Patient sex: F
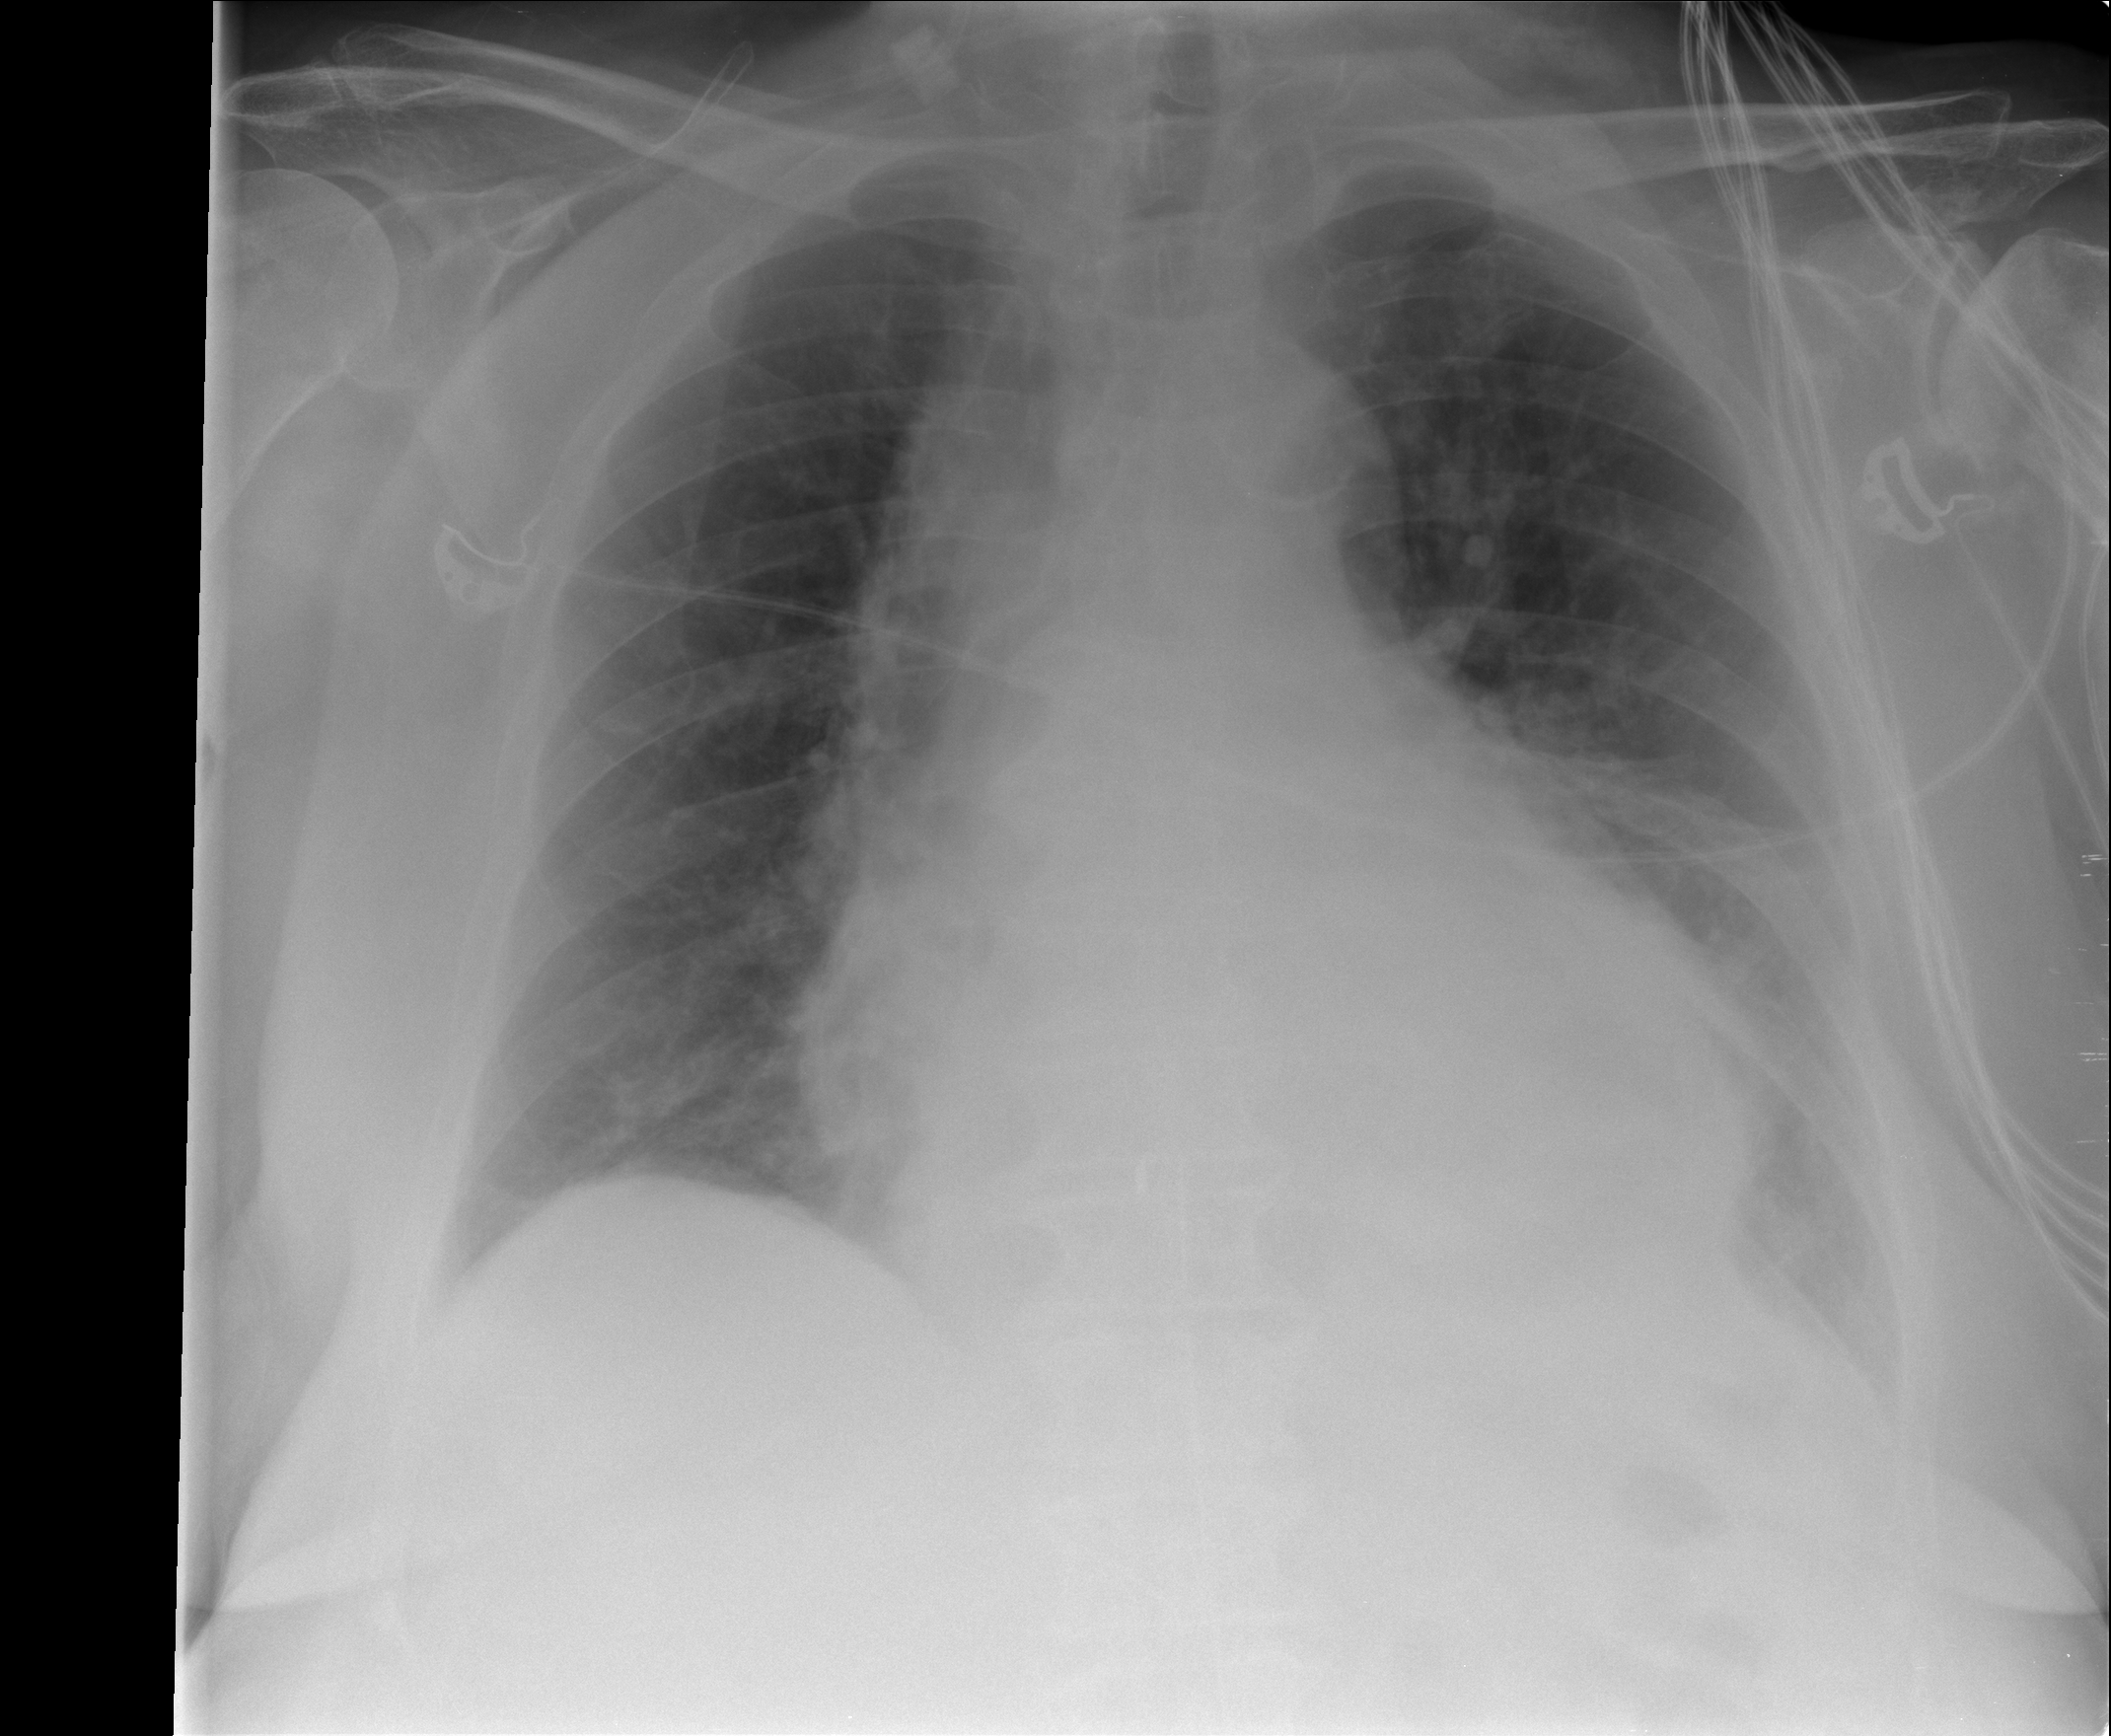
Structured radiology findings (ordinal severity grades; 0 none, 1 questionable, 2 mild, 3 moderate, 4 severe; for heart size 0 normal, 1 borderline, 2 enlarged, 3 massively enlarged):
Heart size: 3
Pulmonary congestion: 1
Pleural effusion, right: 0
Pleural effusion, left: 1
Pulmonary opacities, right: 0
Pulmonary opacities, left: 0
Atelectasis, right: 1
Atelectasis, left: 2